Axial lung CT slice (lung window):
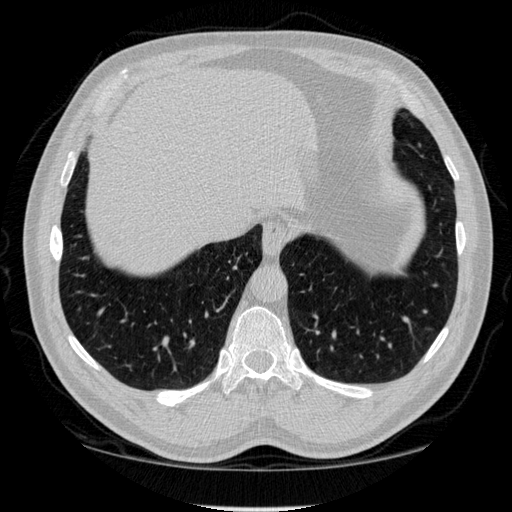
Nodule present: no